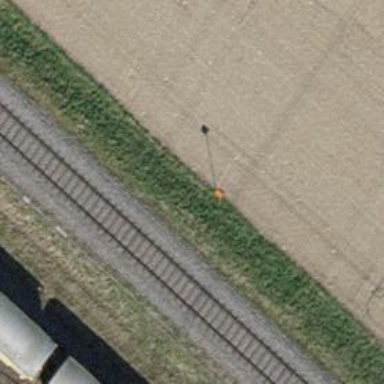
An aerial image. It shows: Pipeline marker.